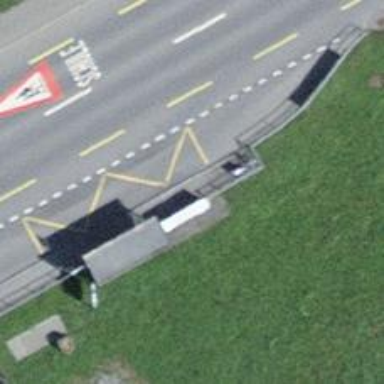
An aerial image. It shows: Bus stop with platform for public transport.